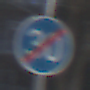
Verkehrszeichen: EndeMindestgeschwindigkeit
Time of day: MorningAfternoon
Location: Outdoor (Special)
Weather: Clear
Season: Winter
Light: Natural